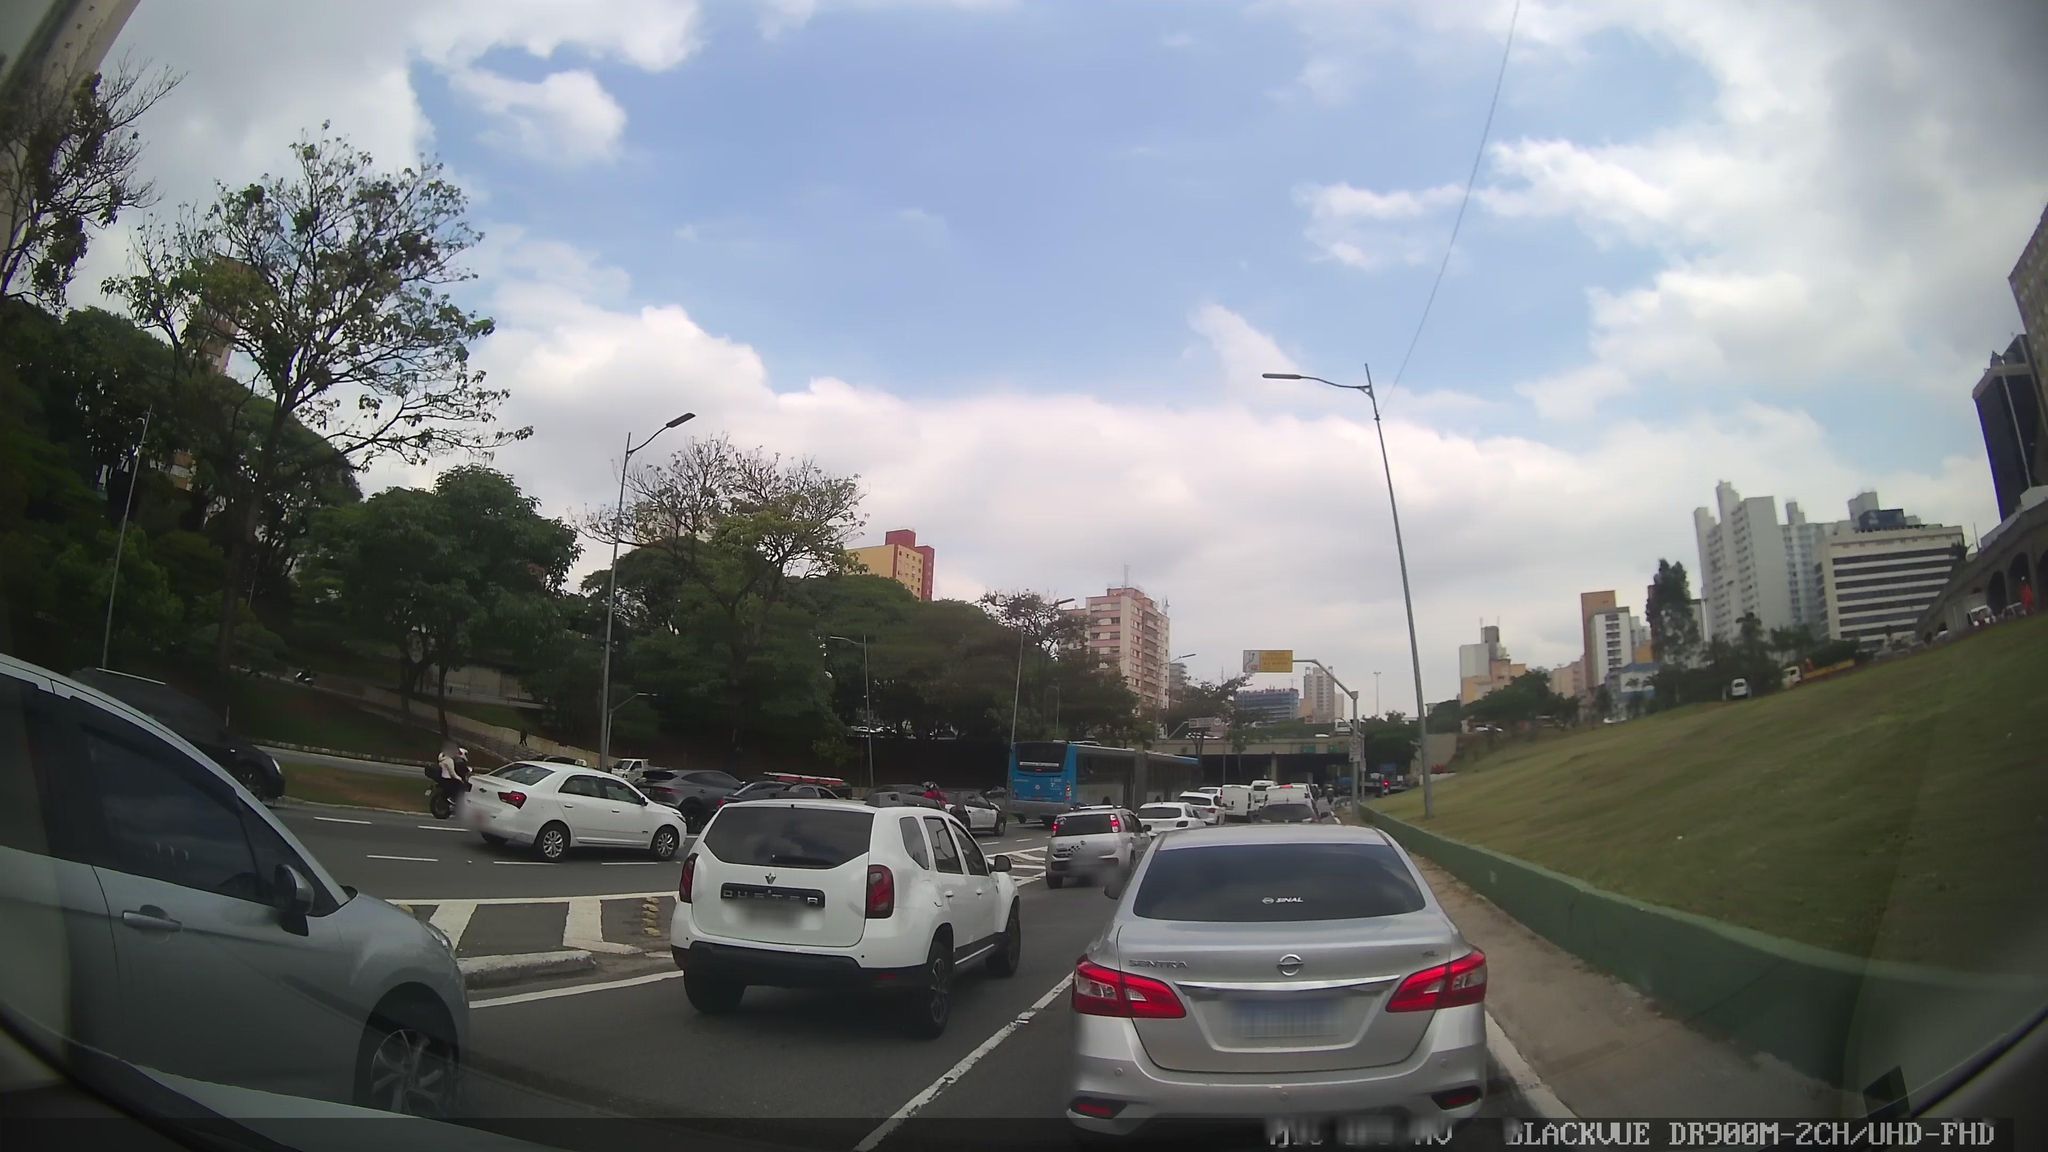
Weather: cloudy
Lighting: day
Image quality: good
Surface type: driving surface
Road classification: trunk_link
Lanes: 2, 1
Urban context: urban centre
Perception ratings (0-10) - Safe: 2.31, Lively: 6.05, Beautiful: 9.04, Boring: 3.58, Depressing: 3.16, Wealthy: 4.71